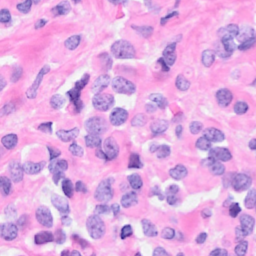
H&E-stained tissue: Breast